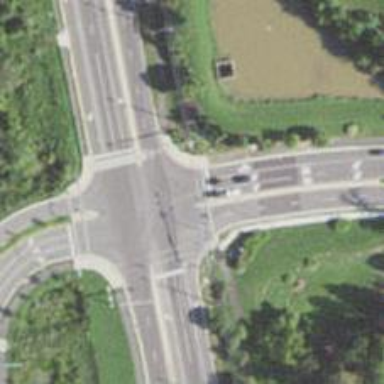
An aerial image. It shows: Footway with zebra crossing.